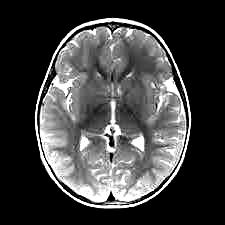
Label: notumor